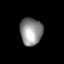
Tissue: prostate
Cell type: T cells
Senescence score: 0.2887
Nuclear area (px): 594
Mean DAPI intensity: 143.754